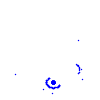
Particle: pion